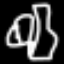
Label: squiggle